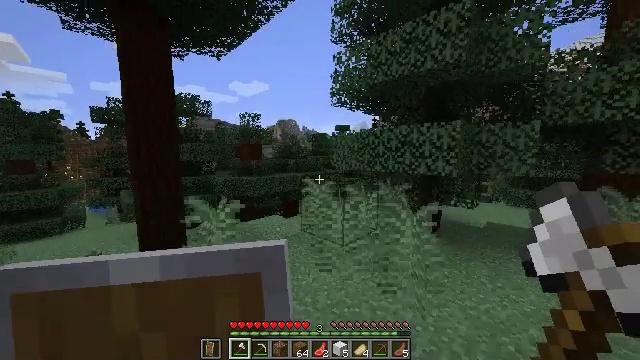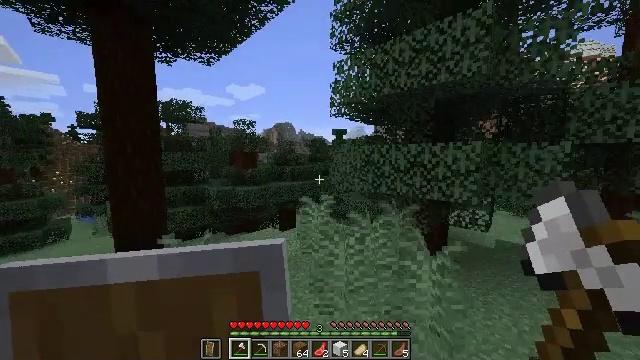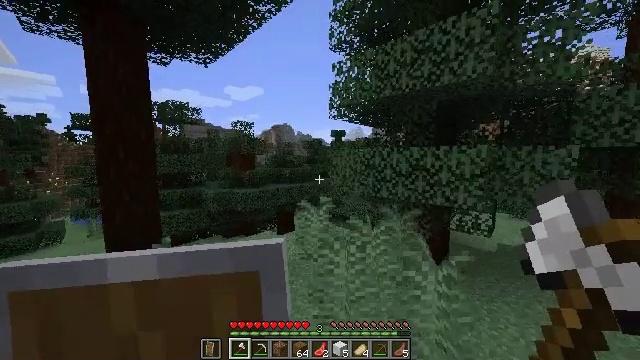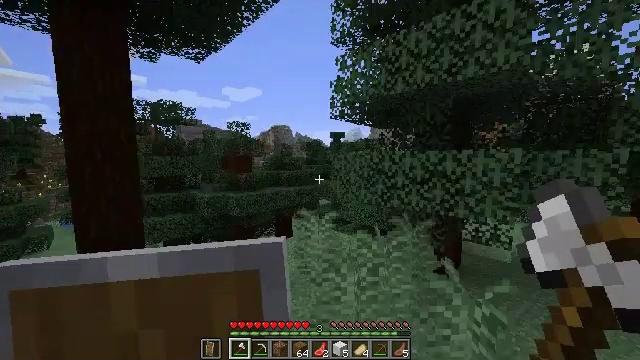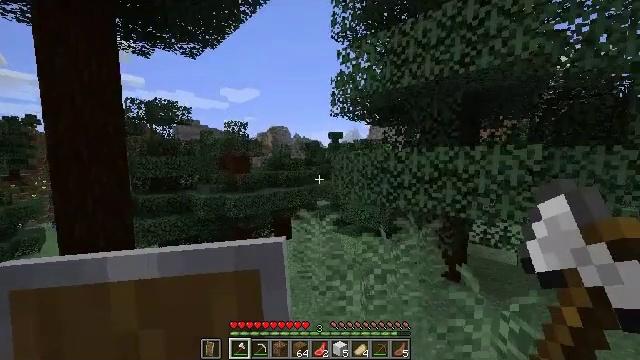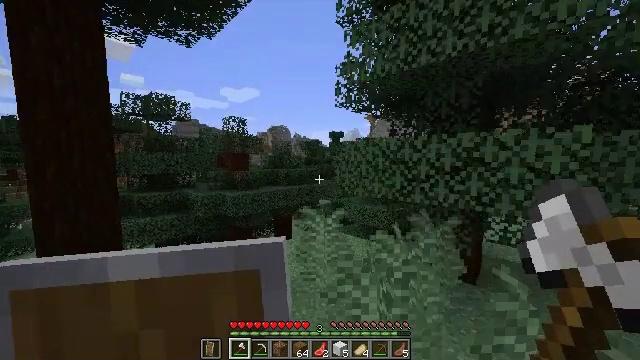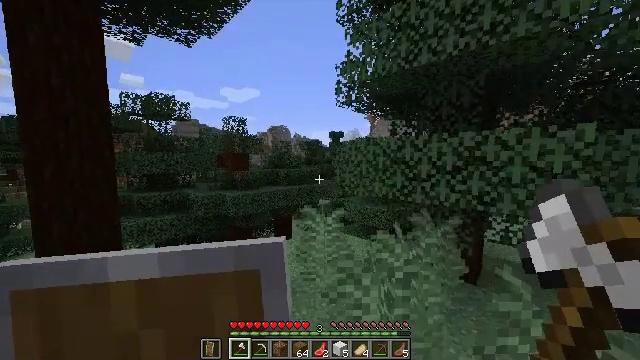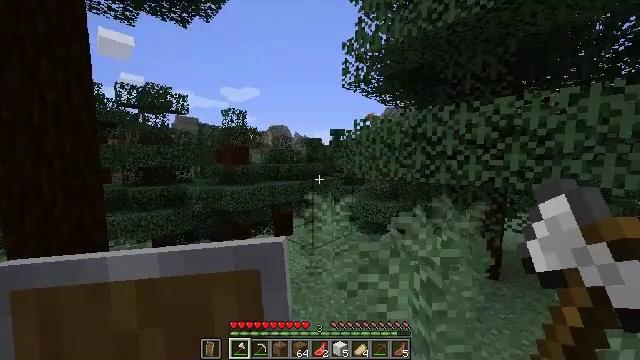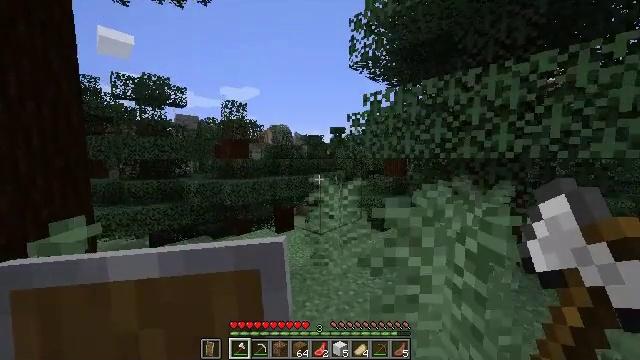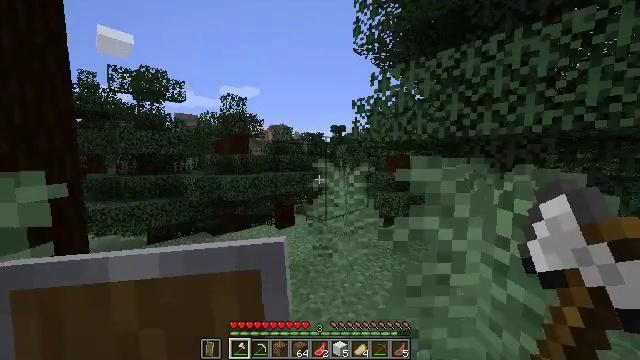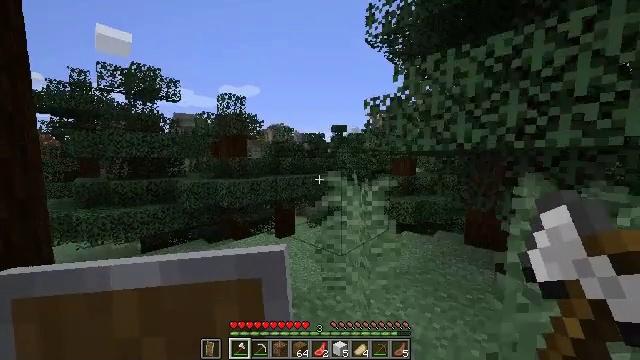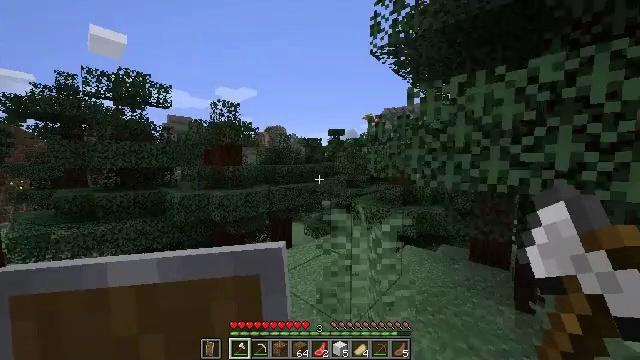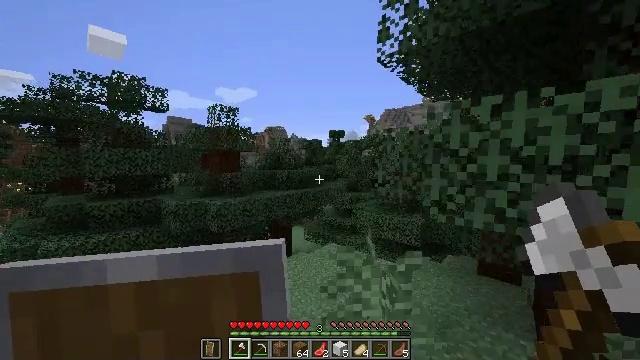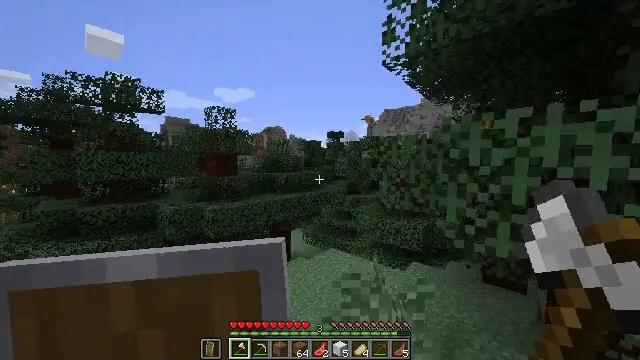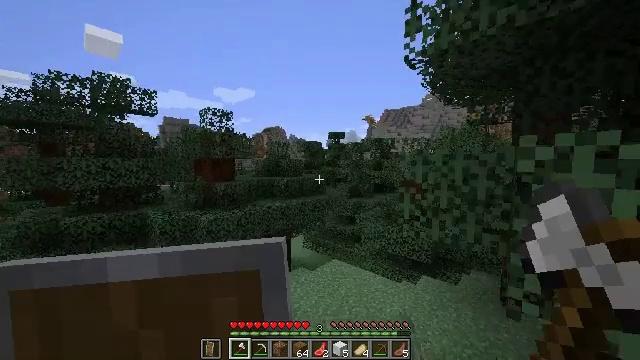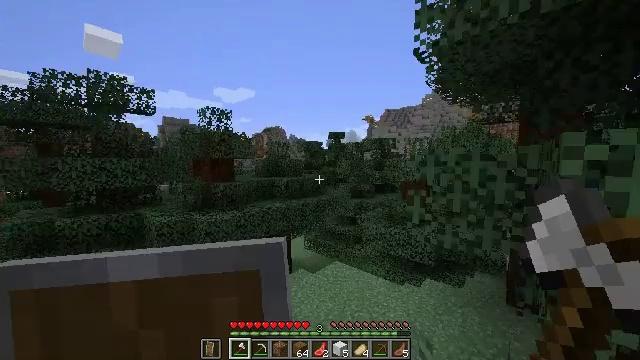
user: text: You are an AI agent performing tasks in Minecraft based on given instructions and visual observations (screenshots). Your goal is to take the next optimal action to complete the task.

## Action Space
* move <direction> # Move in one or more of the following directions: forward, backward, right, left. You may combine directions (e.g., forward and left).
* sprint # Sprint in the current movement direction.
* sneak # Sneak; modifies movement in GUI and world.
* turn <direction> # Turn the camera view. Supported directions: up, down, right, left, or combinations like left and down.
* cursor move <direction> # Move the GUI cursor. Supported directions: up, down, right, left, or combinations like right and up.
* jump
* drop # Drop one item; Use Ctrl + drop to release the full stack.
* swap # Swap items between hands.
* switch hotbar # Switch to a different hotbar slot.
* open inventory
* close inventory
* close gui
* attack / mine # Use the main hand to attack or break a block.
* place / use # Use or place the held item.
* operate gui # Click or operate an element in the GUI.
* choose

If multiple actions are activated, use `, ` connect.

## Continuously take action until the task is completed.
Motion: motion action
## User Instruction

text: Mine gravel from the ground.
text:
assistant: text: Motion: move forward, sprint, jump
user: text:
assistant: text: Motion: move forward, sprint, jump
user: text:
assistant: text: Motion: move forward and move left, sprint, jump
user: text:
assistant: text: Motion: move forward and move left, sprint, jump
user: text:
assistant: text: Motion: move forward and move left, sprint, jump
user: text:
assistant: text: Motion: move forward and move left, sprint, jump
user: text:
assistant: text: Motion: move forward and move left, sprint, jump
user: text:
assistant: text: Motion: move forward, sprint, jump
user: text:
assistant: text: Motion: move forward, sprint, jump
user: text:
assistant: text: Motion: move forward, sprint, jump
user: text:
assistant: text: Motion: move forward, sprint, jump
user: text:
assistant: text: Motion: move forward, sprint, jump
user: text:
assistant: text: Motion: move forward, sprint, jump
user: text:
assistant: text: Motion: move forward and move left, sprint, jump
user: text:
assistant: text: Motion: move forward and move left, sprint, jump
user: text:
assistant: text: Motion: move forward and move left, sprint, jump
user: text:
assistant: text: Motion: move forward, sprint, jump
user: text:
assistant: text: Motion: move forward, sprint, turn right, jump
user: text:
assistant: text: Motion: move forward, sprint, turn right, jump
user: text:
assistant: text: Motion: move forward, sprint, jump
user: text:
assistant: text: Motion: move forward, sprint, jump
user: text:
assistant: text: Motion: move forward, sprint, jump
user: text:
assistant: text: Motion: move forward, sprint, turn right, jump
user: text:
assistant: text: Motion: move forward, sprint, turn right and down, jump
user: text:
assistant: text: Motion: move forward, sprint, turn right, jump
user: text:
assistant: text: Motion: move forward, sprint, turn right, jump
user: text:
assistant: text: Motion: move forward, sprint, turn right, jump
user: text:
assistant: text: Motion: move forward, sprint, turn right, jump
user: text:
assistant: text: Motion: move forward and move right, sprint, turn right, jump
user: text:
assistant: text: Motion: move forward and move right, sprint, turn right, jump